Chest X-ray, PA view. Patient: 25 years old, sex M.
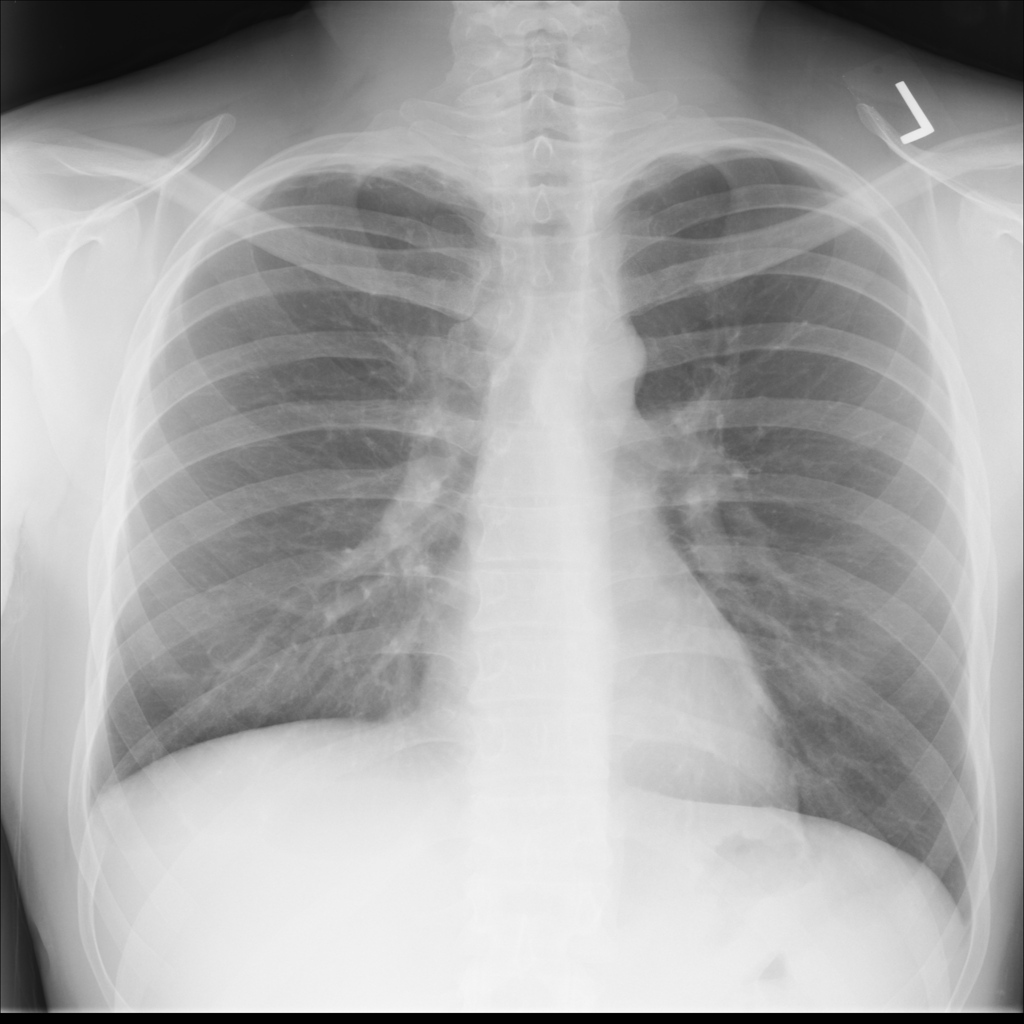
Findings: No Finding